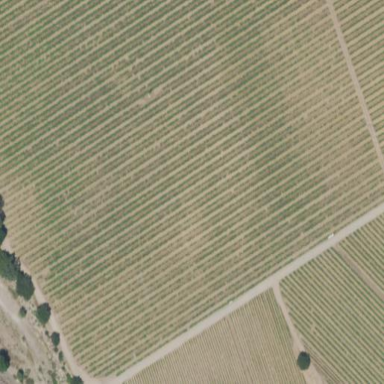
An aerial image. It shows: Vineyard growing grapes.